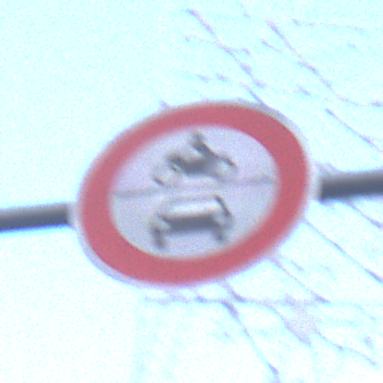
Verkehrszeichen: VerbotKraftfahrzeuge
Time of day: SunriseSunset
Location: Outdoor (Urban)
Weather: PartlyCloudy
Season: NotSpecified
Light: Natural